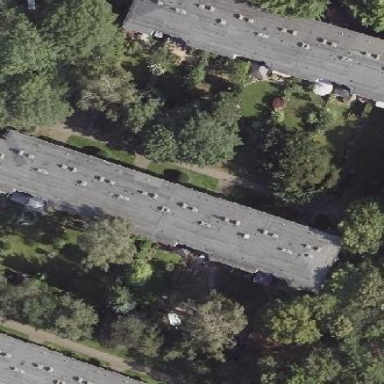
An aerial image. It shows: Black hipped roof adorns building with several apartments.